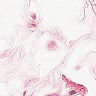
Metastatic tissue present: no